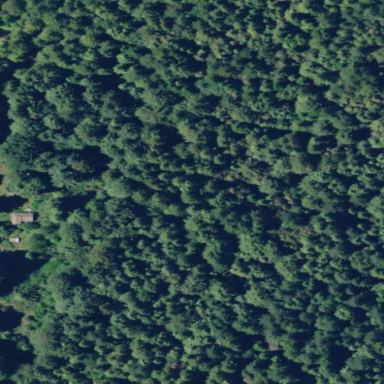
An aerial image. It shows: Forest area.